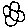
Label: flower